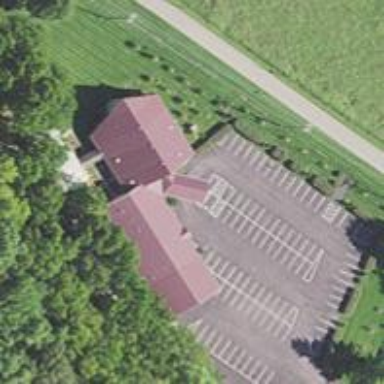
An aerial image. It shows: Building that serves as place of worship.